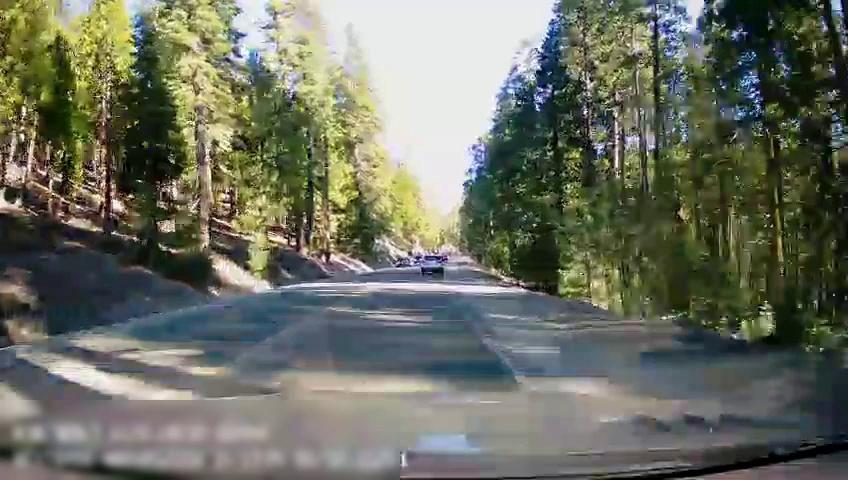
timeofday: Day
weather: Sunny
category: Drivable Space
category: Vehicles | Car
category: Vehicles | SUV
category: Lanes | Current Lane
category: Lanes | Alternate Lane